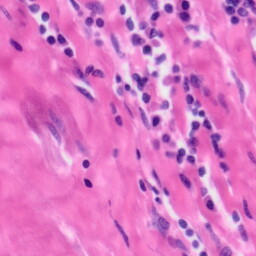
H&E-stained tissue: Tonsil